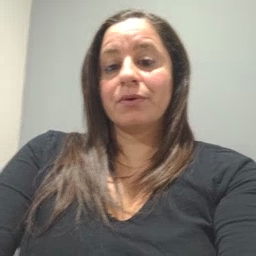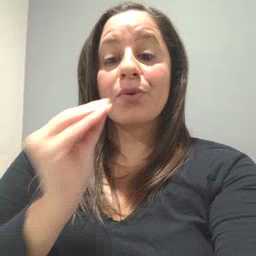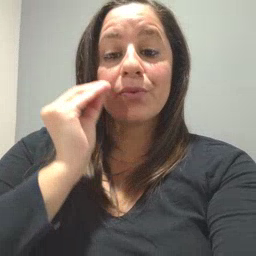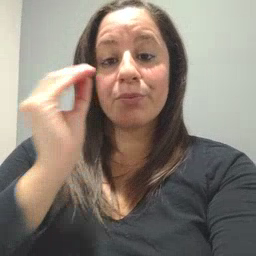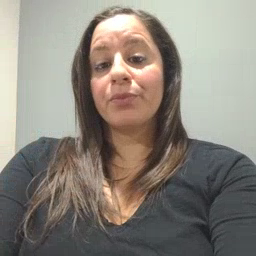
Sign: home